Question: I have a fluid layout made with collapsible divs. When they collapse, they leave an empty space underneath, which is automatically filled by the next div (they all have 'float: left'). This however does not look good and I would like to maintain the "row structure" without loosing the ability to move the divs around (when the window gets smaller). <URL>

CSS snippet:
'''
.clickable {
border: 1px dotted black;
width: 200px;
float: left;
height:50px;
margin-right:20px;
margin-bottom:20px;
}
'''
HTML snippet:
'''
<html>
<head><title>Layout test</title></head>
<body>
<div class="clickable">&nbsp;1&nbsp;</div>
<div class="clickable">&nbsp;2&nbsp;</div>
<div class="clickable">&nbsp;3&nbsp;</div>
<div class="clickable">&nbsp;4&nbsp;</div>
<div class="clickable">&nbsp;5&nbsp;</div>
<div class="clickable">&nbsp;6&nbsp;</div>
</body>
<html>
'''
Is there a pure CSS solution? I would like not to mess with JavaScript. I know I can dynamically determine the number of columns and then wrap them into "rows", but I'm not willing to use this solution yet.
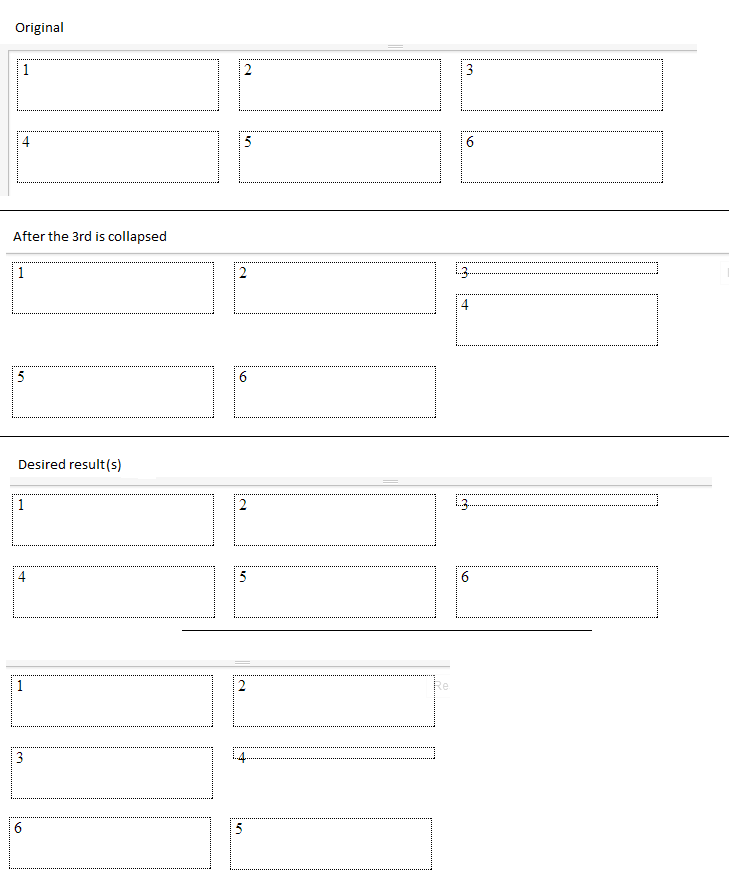
Answer: Change your 'float: left' to 'display: inline-block'. That's the only change I made to your fiddle, and seems to give the effect you're looking for.
<URL>